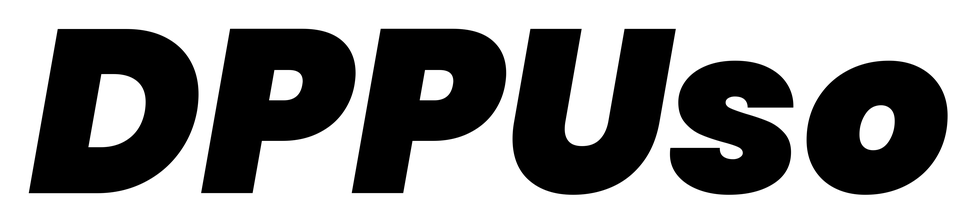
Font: Poppins-BlackItalic